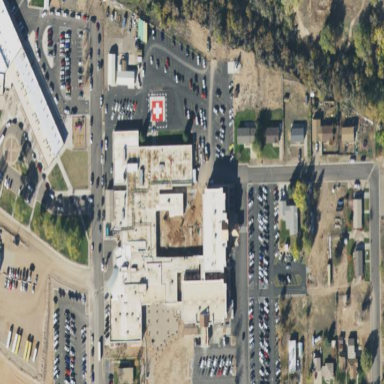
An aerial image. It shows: Healthcare facility identified as hospital.